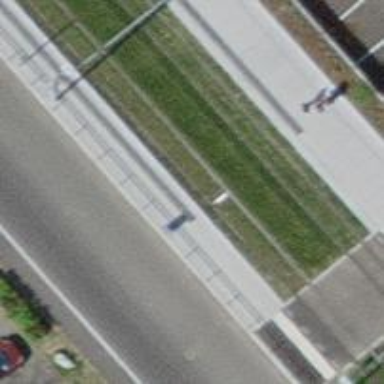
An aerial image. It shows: Tram stop for public transport.